Field crop: maize
Growth stage: 2
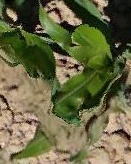
Species: maize